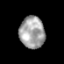
Tissue: prostate
Cell type: T cells
Senescence score: 0.2663
Nuclear area (px): 781
Mean DAPI intensity: 163.225